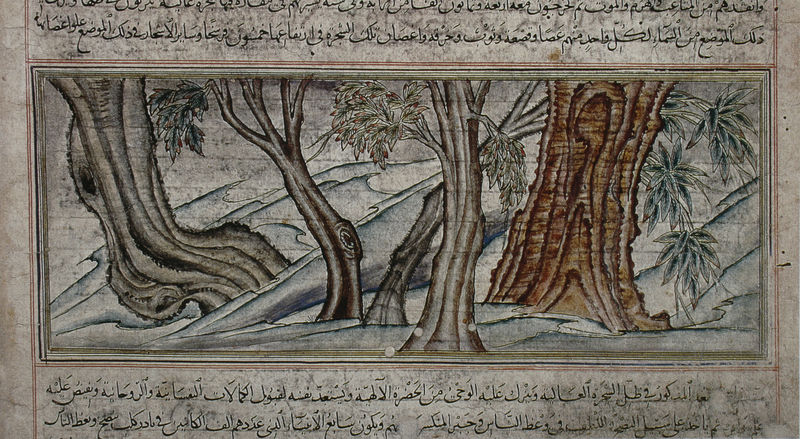
Titel: Die Baumgruppe von Jetavana
Institution: Khalili Collection
Schlagwörter: baum, berg, blau, blätter, feder, himmel, laub, meer, schatten, wasser, baumstämme, bäume, fluss, grün, landschaft, ufer, äste, braun, grau, holz, schwarz, vordergrund, zeichnung, eis, rot, flächig, alt, rahmen, bild, ast, hügel, natur, stamm, wind, boden, blatt, wald, gischt, schrift, welle, wellen, papier, farbe, linien, flut, sturm, stämme, unwetter, wogen, kartusche, schriftzeichen, tusche, buch, orient, grafisch, loch, seite, illustration, text, tinte, schriftbild, buchdruck, flecken, pergament, arabisch, astloch, rinde, palmen, zeilen, tempera, islam, handschrift, hebräisch, papyrus, buchmalerei, islamisch, persisch, sinnflut, fatimidisch, illumination, stann, aramisch, kartische